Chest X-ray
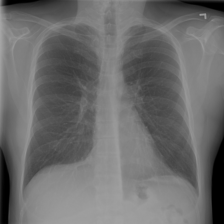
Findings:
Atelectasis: negative
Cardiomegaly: negative
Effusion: negative
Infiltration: negative
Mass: negative
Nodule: negative
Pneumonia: negative
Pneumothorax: negative
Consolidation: negative
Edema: negative
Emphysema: negative
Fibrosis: negative
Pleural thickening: negative
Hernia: negative